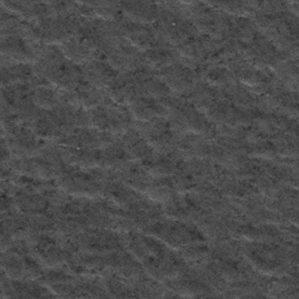
Label: frost